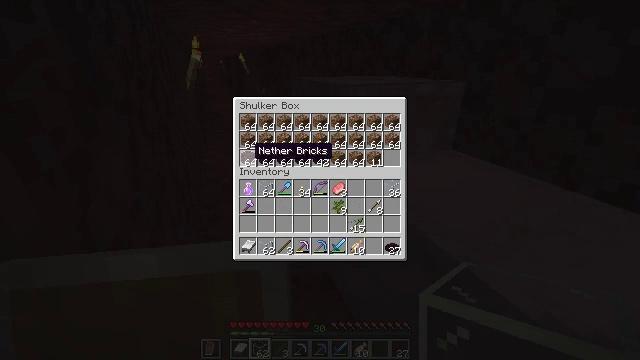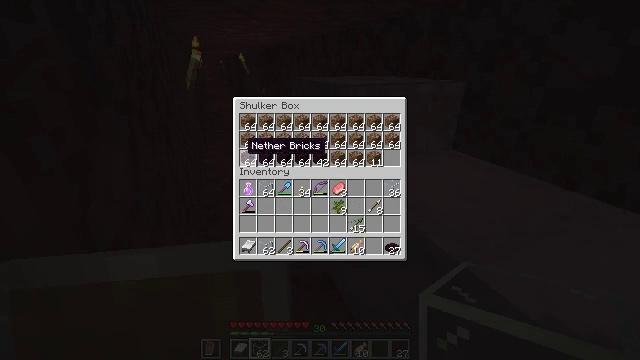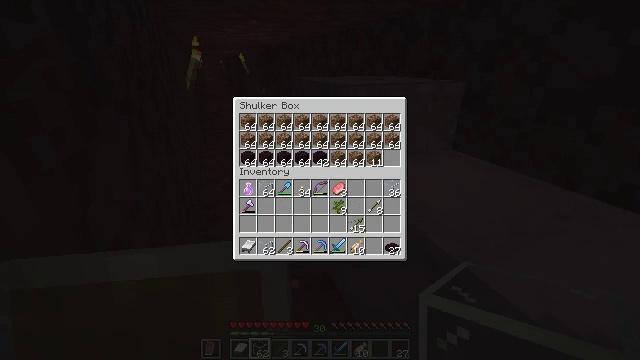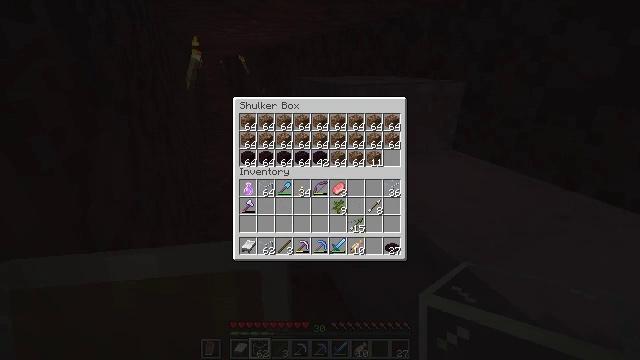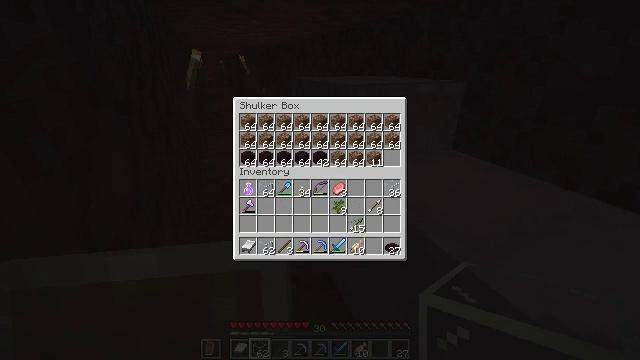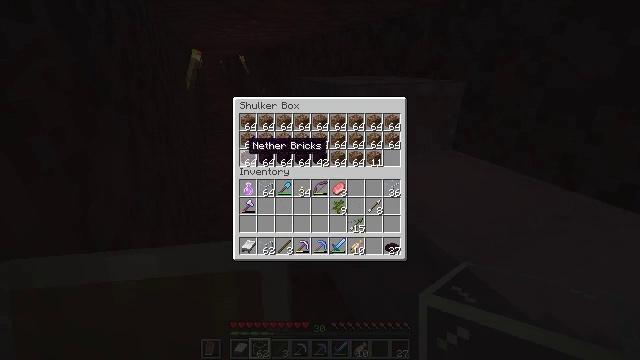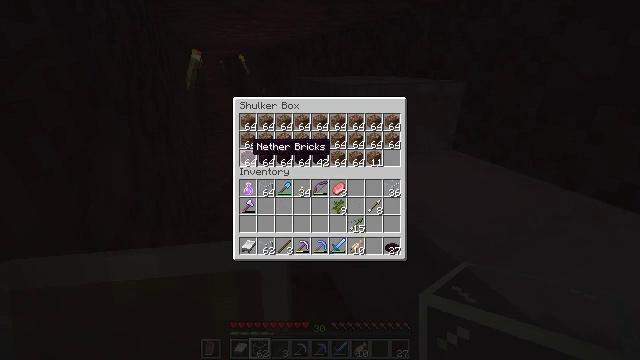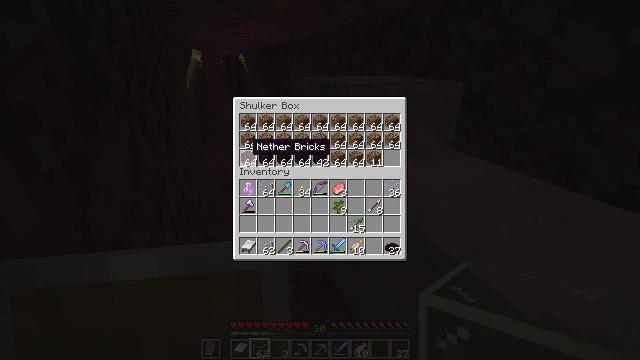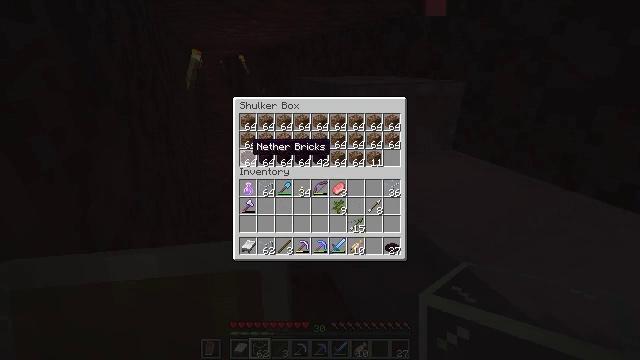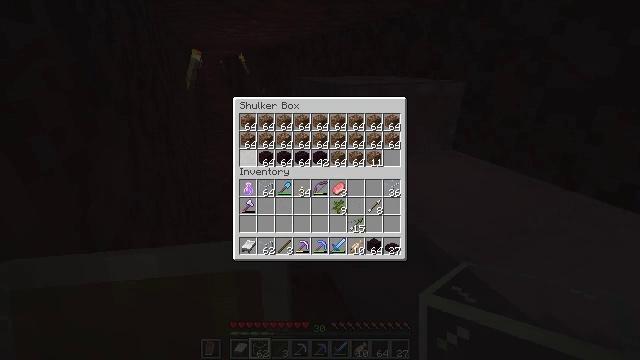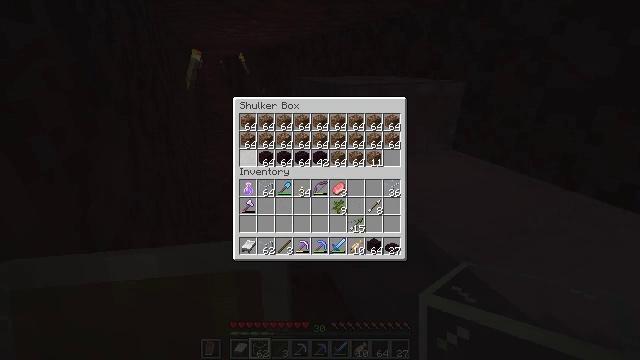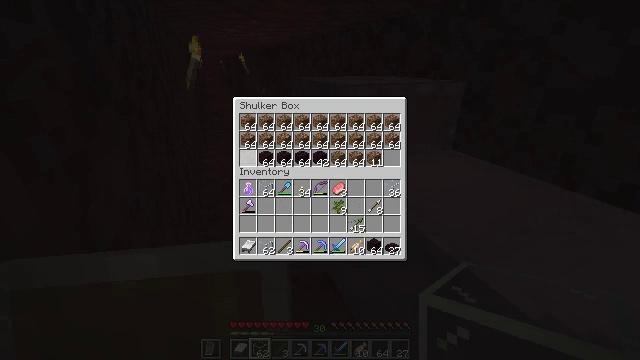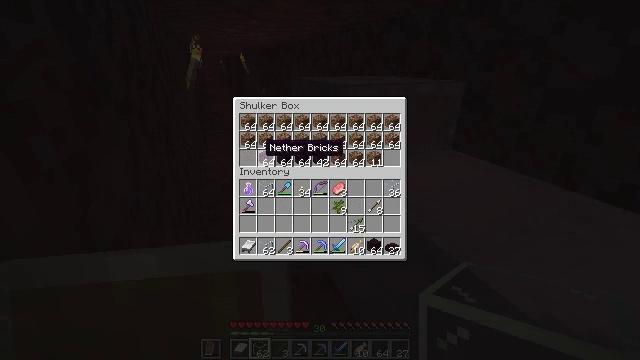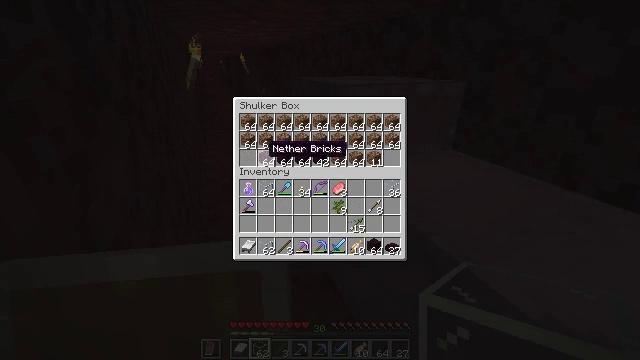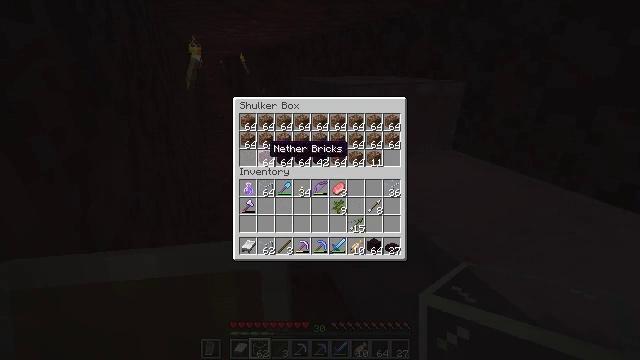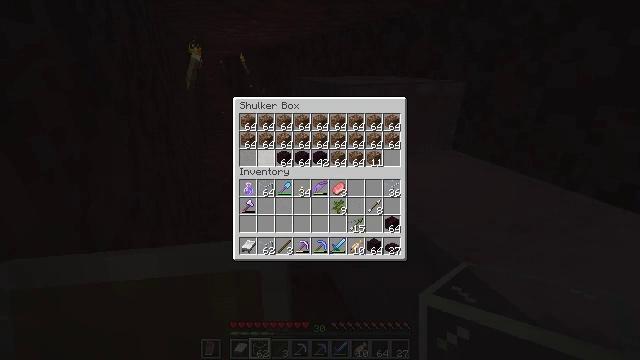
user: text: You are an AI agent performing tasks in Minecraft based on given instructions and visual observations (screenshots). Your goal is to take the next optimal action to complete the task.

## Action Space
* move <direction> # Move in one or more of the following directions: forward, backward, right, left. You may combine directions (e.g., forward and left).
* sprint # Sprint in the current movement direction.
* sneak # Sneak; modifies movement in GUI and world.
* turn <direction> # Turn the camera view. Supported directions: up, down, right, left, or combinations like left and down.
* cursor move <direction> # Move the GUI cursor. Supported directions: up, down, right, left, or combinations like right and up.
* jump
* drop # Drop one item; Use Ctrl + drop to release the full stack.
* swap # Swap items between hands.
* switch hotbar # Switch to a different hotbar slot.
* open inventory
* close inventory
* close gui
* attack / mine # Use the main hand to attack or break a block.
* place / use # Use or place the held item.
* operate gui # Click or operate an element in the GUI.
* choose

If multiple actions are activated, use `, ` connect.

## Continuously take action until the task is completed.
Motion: motion action
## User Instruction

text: Use the crafting table to make a nether brick slab.
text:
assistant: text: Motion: sneak, cursor move left
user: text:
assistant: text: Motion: sneak
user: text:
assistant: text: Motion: sneak
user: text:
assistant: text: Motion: sneak
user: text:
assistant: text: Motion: sneak
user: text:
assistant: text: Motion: sneak
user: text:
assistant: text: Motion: sneak
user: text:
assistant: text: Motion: sneak
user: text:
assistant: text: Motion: sneak, choose
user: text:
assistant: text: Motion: sneak, choose
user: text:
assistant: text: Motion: sneak
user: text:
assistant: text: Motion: sneak, cursor move right
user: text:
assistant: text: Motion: sneak
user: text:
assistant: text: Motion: sneak
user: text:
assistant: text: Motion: sneak, choose
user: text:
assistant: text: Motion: sneak, choose
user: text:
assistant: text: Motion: sneak
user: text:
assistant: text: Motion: sneak
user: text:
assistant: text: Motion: sneak
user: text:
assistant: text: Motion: sneak
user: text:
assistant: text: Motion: sneak
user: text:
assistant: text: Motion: sneak, choose
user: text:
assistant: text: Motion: sneak, choose
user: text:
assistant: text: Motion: sneak, choose
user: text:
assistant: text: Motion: sneak
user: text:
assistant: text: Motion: sneak
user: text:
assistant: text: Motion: sneak
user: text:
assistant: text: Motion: close gui
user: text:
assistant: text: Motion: turn right, open inventory
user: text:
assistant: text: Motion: turn right